Aerial crown-view tile of a tropical tree (Barro Colorado Island, Panama), acquired 20241112:
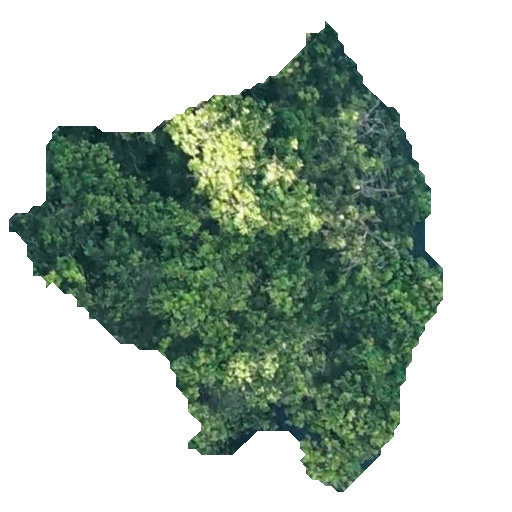
Species: Anacardium excelsum
GBIF accepted scientific name: Anacardium excelsum
Crown area: 179.522 m²